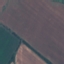
Land use / land cover: AnnualCrop